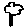
Label: tree